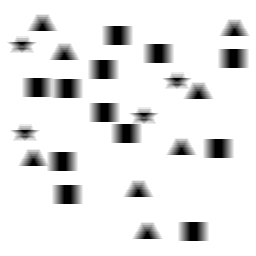
Squares: 12
Triangles: 8
Stars: 4
Total shapes: 24